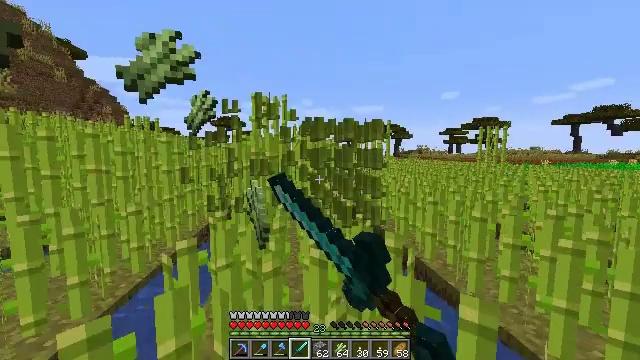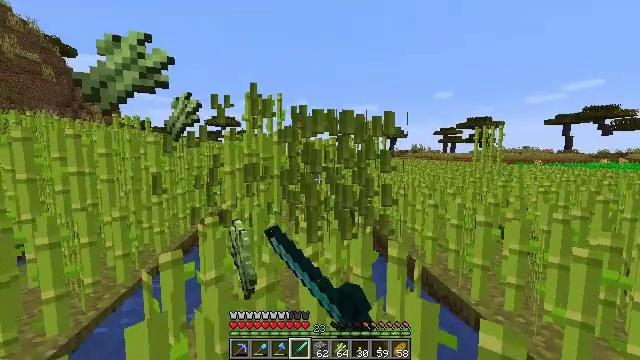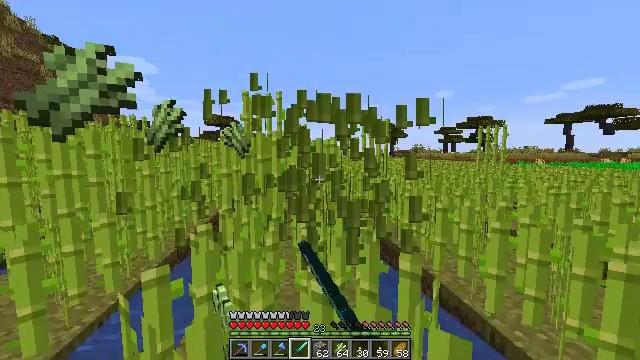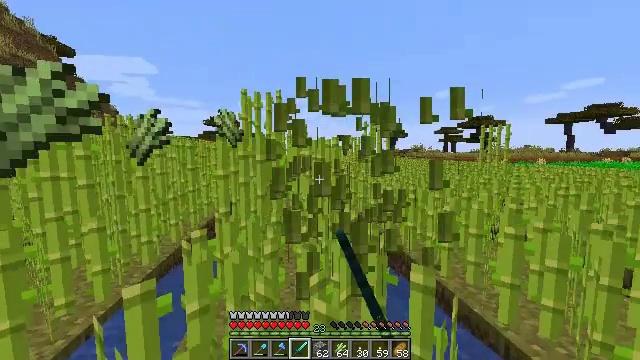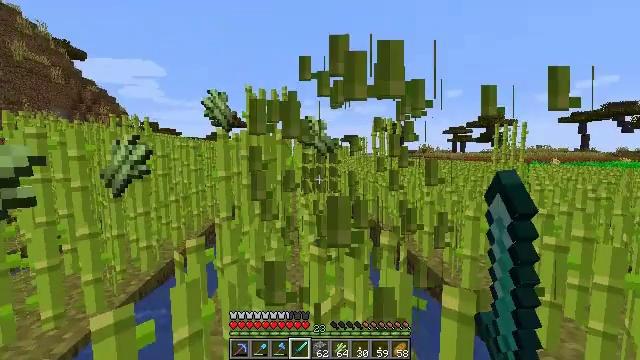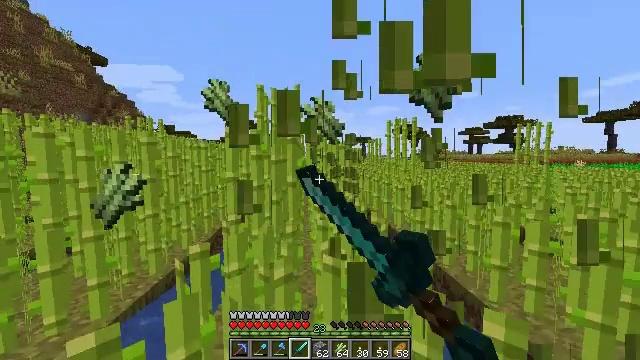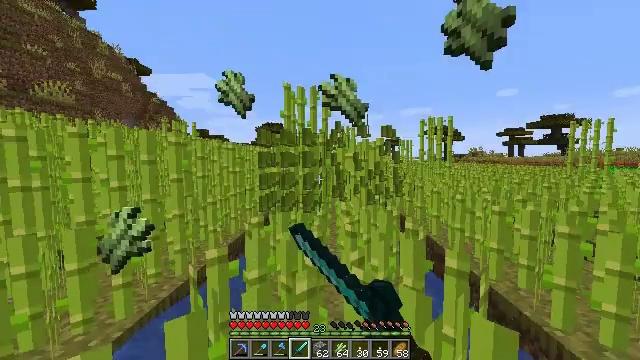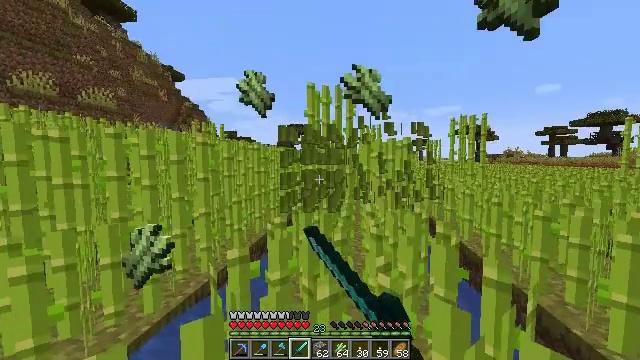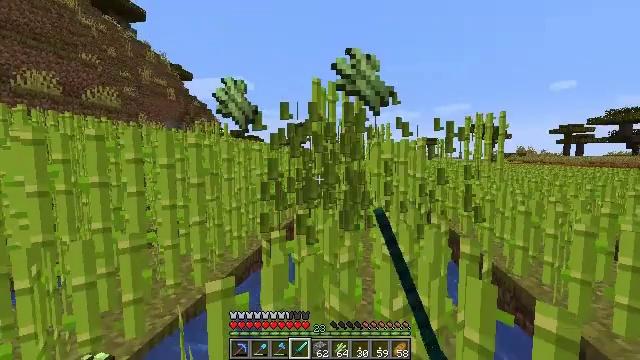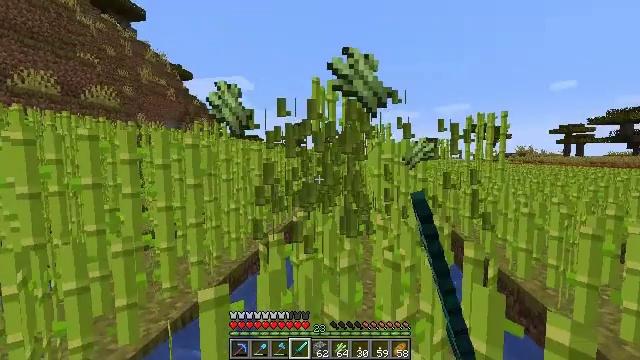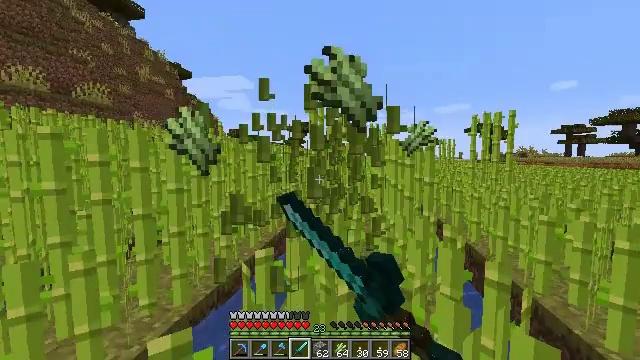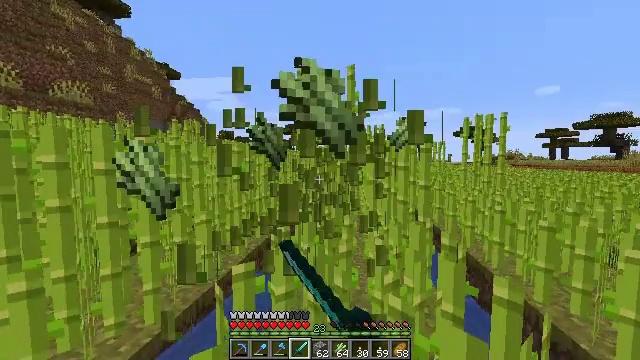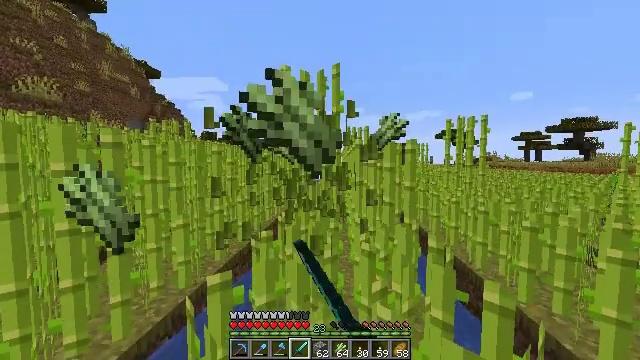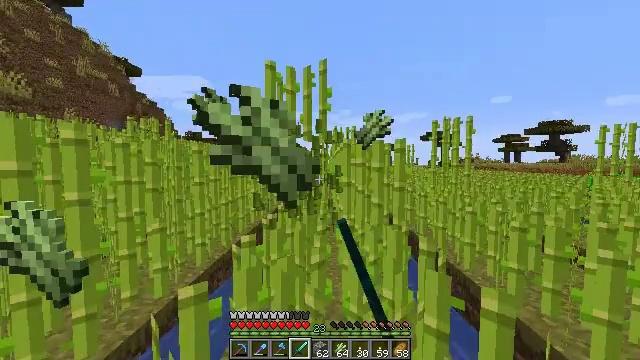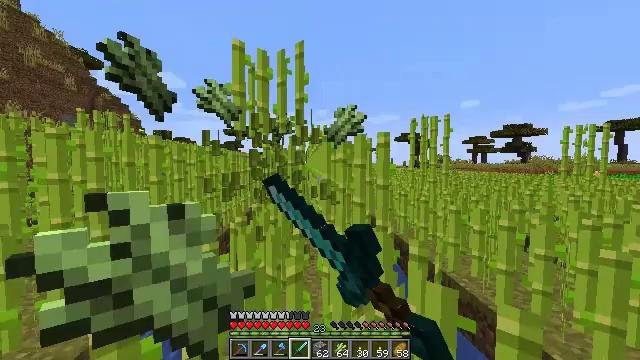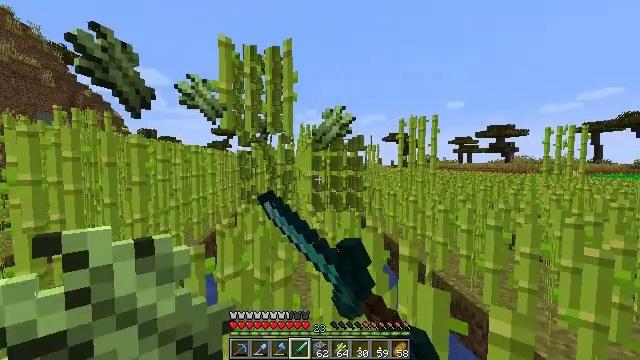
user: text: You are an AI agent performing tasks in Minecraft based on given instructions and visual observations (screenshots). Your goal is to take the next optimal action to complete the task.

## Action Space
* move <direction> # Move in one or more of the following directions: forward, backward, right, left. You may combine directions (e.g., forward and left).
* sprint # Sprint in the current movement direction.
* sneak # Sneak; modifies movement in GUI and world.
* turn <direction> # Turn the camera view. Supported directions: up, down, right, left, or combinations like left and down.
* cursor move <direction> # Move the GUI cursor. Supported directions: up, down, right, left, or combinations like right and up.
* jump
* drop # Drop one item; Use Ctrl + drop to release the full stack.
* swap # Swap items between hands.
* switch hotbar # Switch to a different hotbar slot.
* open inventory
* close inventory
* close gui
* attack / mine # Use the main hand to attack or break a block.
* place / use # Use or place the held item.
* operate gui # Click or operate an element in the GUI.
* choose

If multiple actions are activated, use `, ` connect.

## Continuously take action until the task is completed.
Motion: motion action
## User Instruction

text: Gather sugar cane for crafting.
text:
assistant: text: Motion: move forward, turn right, attack / mine
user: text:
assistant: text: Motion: move forward, attack / mine
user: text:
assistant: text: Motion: move forward, attack / mine
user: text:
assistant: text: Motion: move forward, turn left, attack / mine
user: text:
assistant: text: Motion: move forward, turn left, attack / mine
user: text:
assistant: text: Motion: move forward, turn left, attack / mine
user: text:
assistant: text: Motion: move forward, turn left, attack / mine
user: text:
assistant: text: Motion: move forward, turn left, attack / mine
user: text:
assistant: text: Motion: move forward, attack / mine
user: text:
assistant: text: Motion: move forward, attack / mine
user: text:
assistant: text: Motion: move forward, turn right, attack / mine
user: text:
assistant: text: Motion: move forward, turn right, attack / mine
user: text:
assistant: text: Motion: move forward, turn right, attack / mine
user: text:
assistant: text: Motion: move forward, turn right, attack / mine
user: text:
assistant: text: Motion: move forward, turn right, attack / mine
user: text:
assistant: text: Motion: move forward, attack / mine
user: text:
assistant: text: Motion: move forward, attack / mine
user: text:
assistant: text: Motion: move forward, attack / mine
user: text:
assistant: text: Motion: move forward, turn left, attack / mine
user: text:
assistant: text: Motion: move forward, turn left, attack / mine
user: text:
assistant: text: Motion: move forward, turn left, attack / mine
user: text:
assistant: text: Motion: move forward, turn left, attack / mine
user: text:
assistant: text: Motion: move forward, attack / mine
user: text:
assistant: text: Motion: move forward, attack / mine
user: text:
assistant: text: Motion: move forward, attack / mine
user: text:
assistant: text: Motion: move forward, turn right, attack / mine
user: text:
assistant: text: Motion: move forward, turn right, attack / mine
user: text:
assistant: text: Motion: move forward, turn right, attack / mine
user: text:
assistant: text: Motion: move forward, attack / mine
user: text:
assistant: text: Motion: move forward, attack / mine